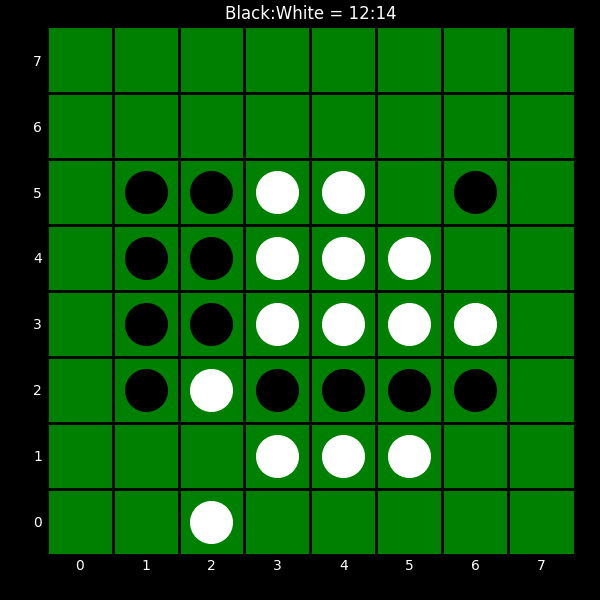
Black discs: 12
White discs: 14